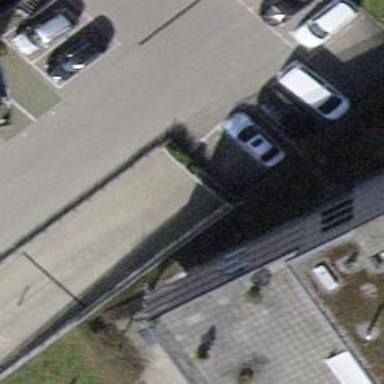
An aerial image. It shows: Parking entrance.